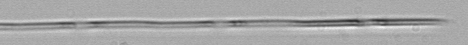
Label: Pseudo-nitzschia